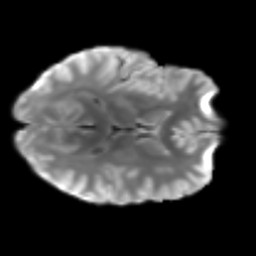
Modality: T2w
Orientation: axial
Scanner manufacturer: siemens
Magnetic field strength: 3 T
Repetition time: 3.6 s
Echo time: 0.092 s